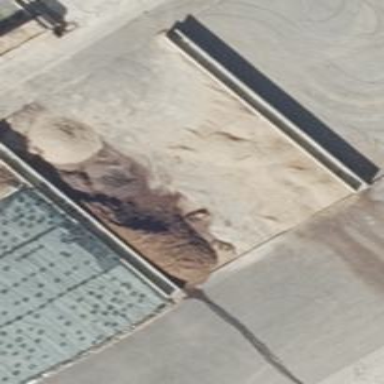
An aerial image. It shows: Bunker silo.